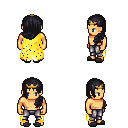
a pixel art fantasy rpg character, male body template, human, tanned skin, yellow tattered cape, metal pants, raven left-swept hairstyle, gold tiara, gray slippers, four views (front, back, left, right), 2x2 character sprite sheet, small pixel art, hard edges, no anti-aliasing